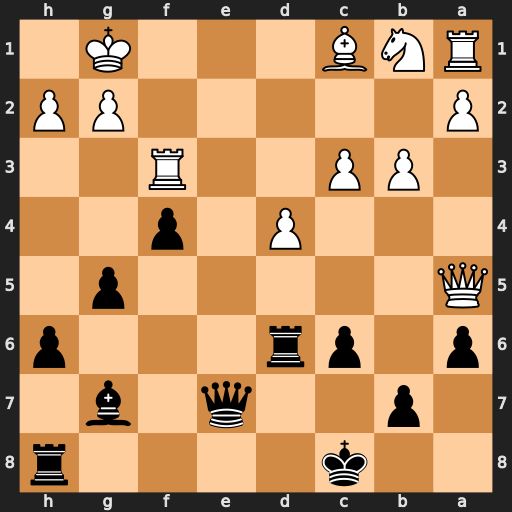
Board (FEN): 2k4r/1p2q1b1/p1pr3p/Q5p1/3P1p2/1PP2R2/P5PP/RNB3K1
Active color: b
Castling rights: -
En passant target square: -
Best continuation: Qe1+ Rf1 Bxd4+ cxd4 Qxa5